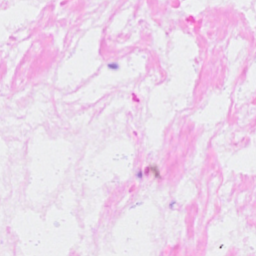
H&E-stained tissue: Breast